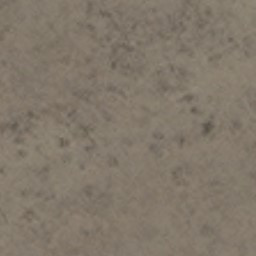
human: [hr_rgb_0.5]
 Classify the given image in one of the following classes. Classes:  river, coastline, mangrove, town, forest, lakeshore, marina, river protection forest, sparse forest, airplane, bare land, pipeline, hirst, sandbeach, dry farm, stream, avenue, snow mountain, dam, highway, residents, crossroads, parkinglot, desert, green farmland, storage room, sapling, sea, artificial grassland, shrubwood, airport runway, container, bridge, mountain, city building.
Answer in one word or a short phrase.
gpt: bare land